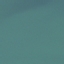
Land use / land cover: SeaLake